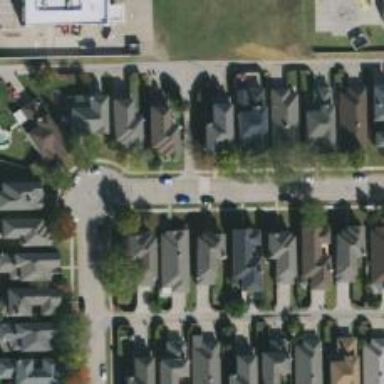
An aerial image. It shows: Alley classified as service road.